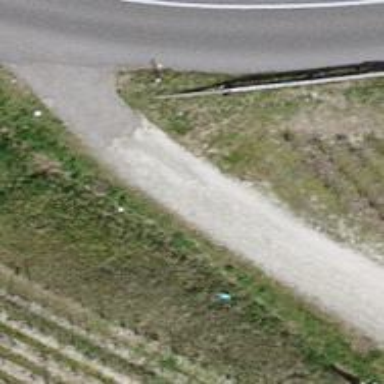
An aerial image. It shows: Dirt track road with grade2 tracktype.